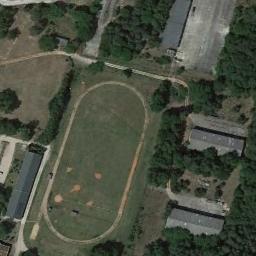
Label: ground_track_field